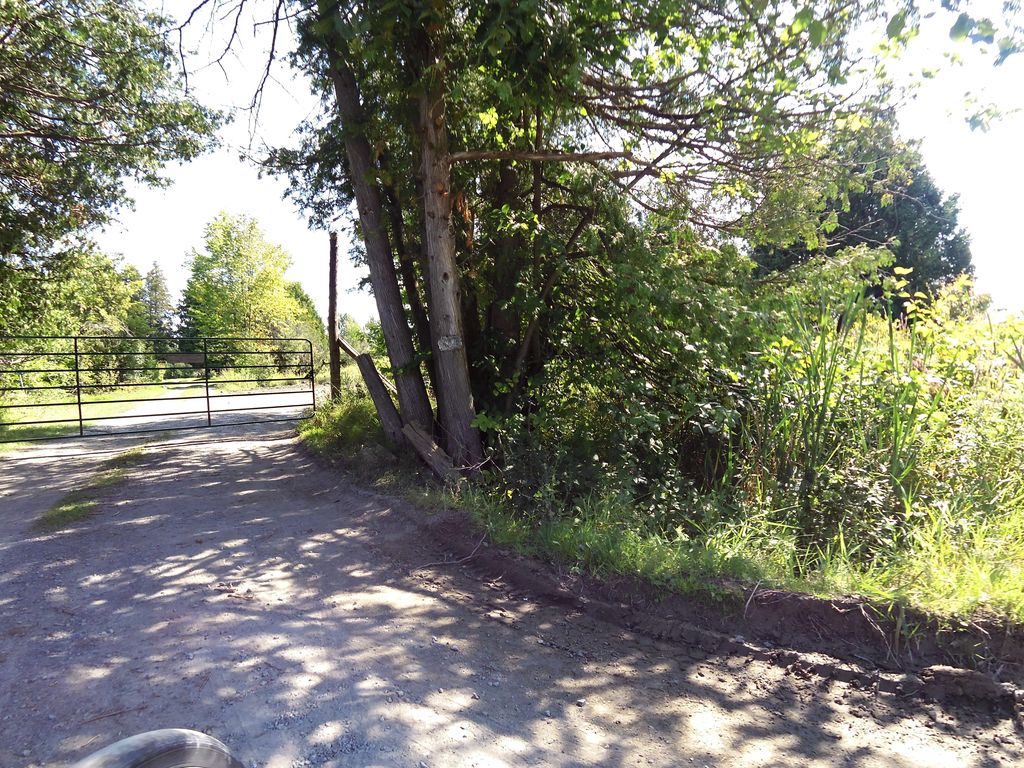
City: ottawa-gatineau